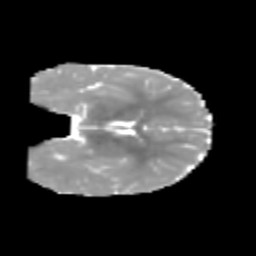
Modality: MD
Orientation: coronal
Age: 7
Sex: male
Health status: healthy